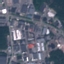
Land use / land cover: Industrial